Field crop: tomato
Growth stage: 1
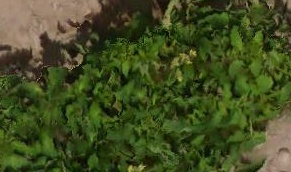
Species: tomato